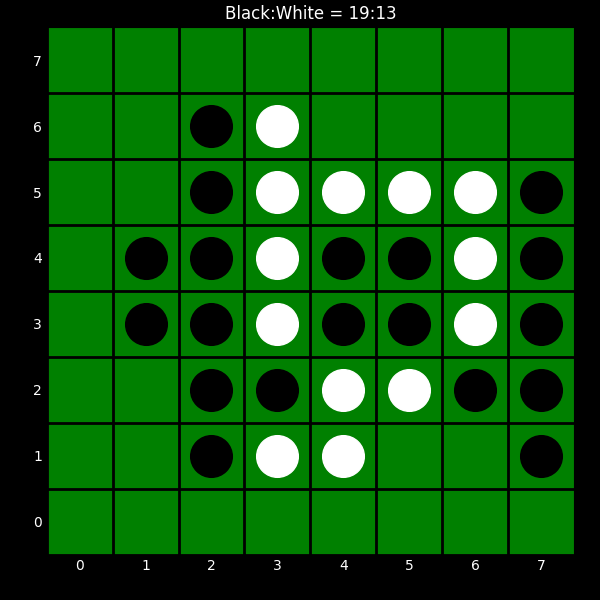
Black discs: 19
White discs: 13